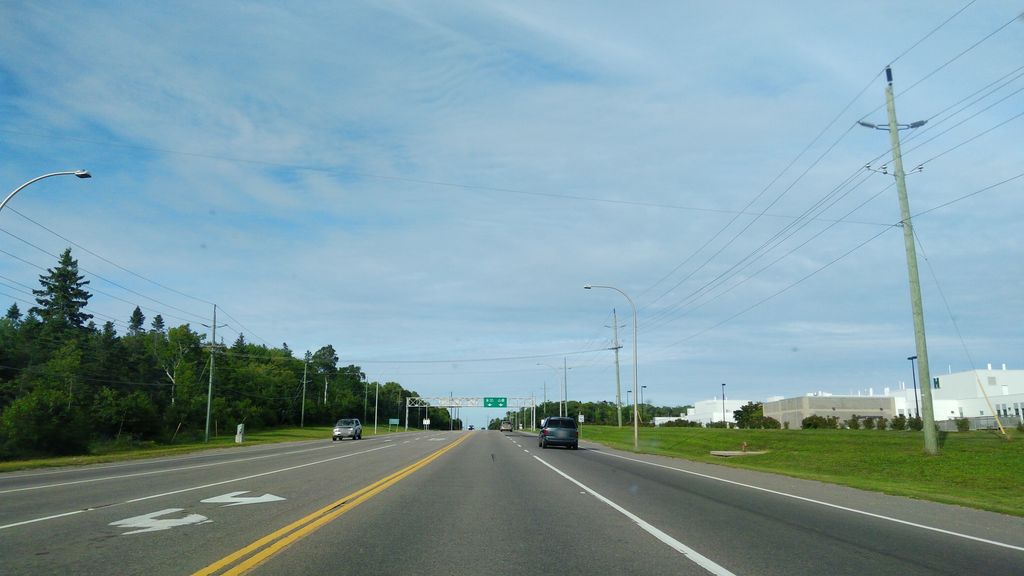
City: charlottetown